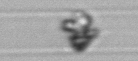
Label: Dactyliosolen_blavyanus